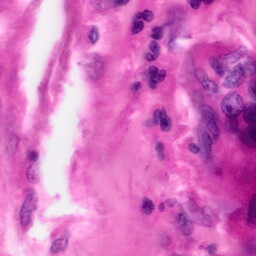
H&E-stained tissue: Pancreatic